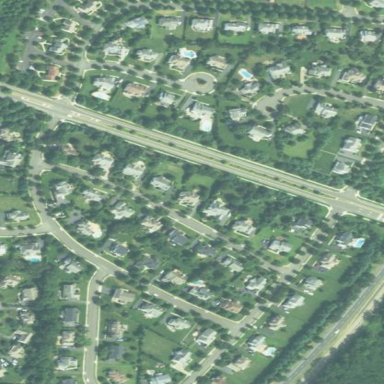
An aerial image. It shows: Single-family residential neighbourhood.